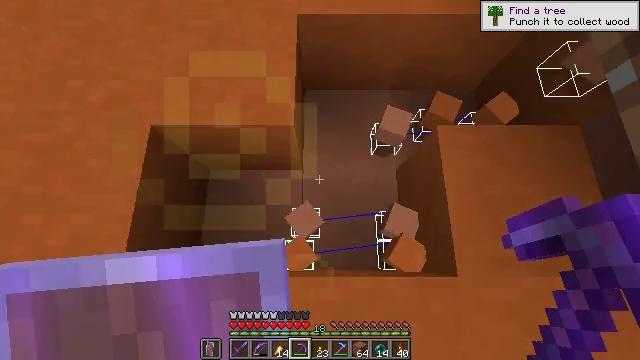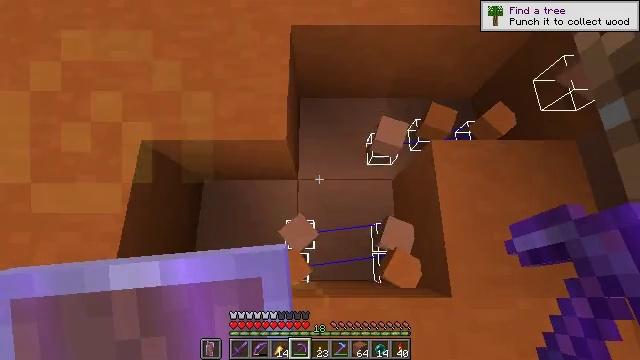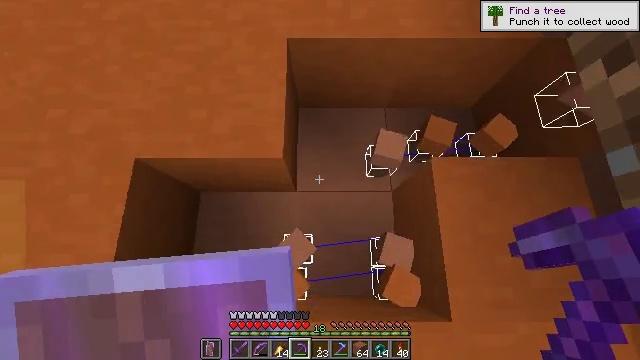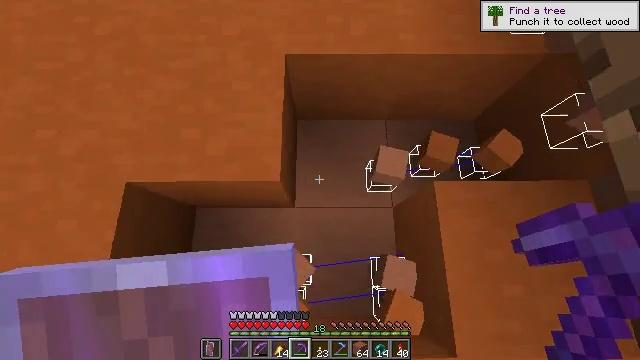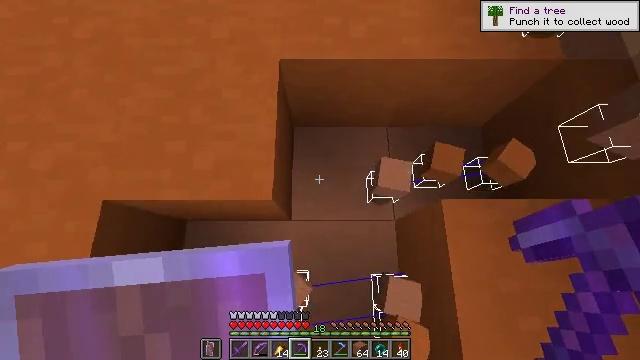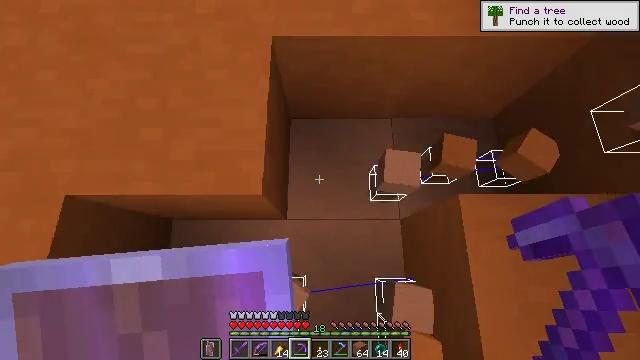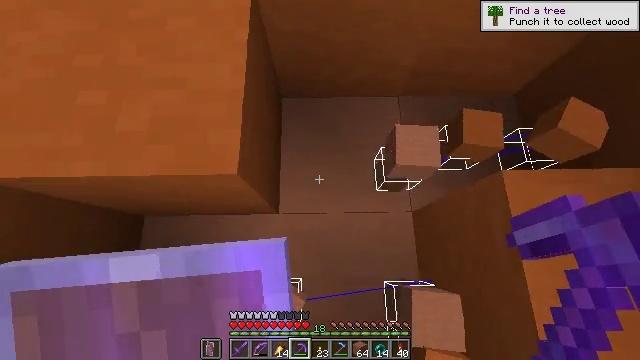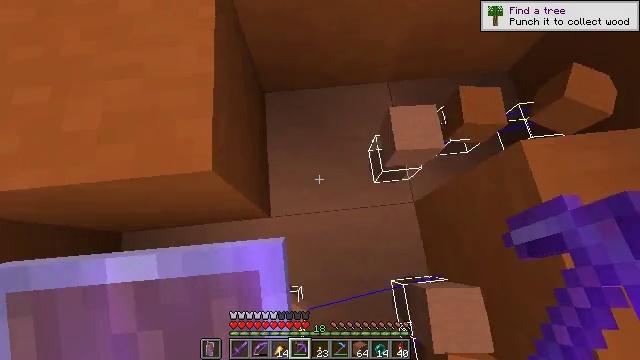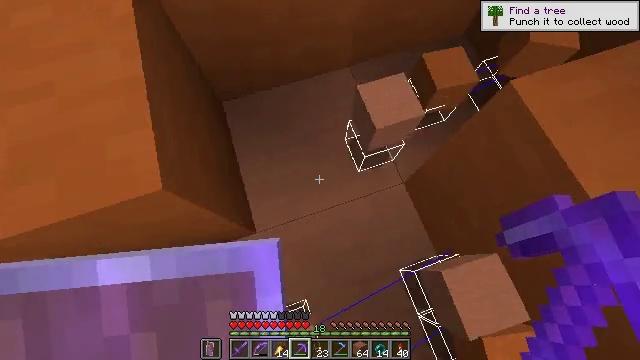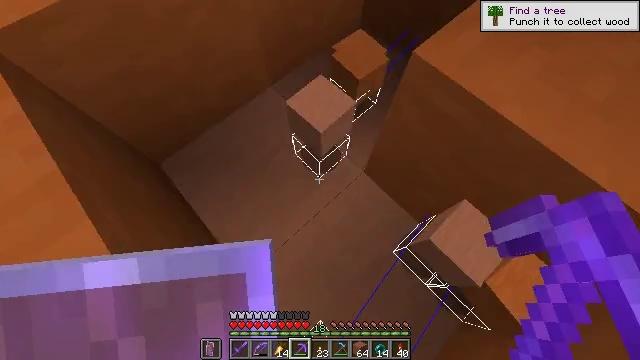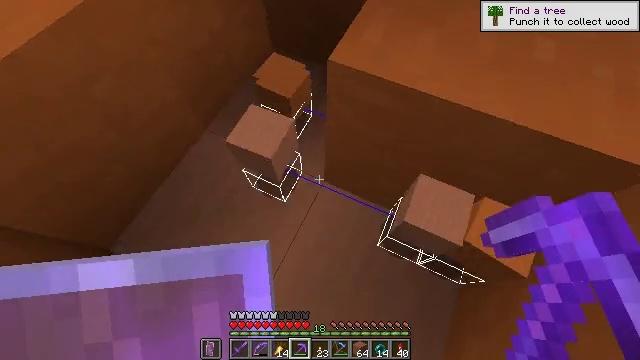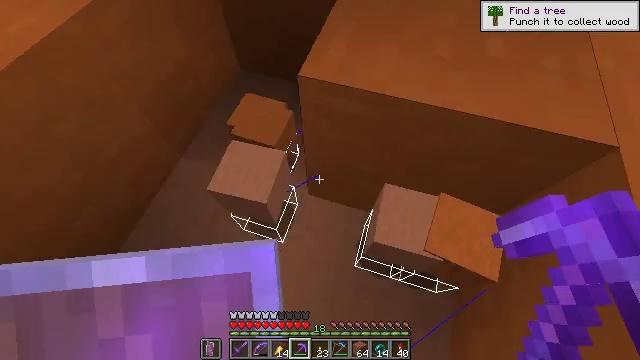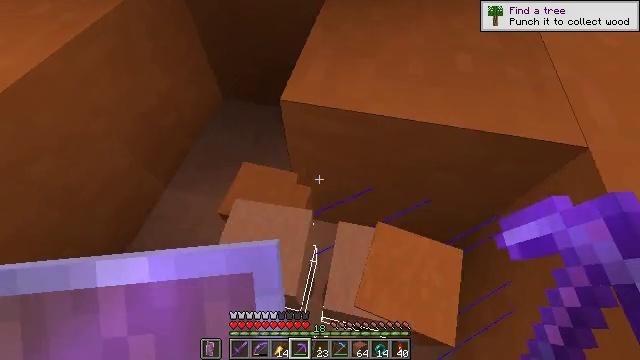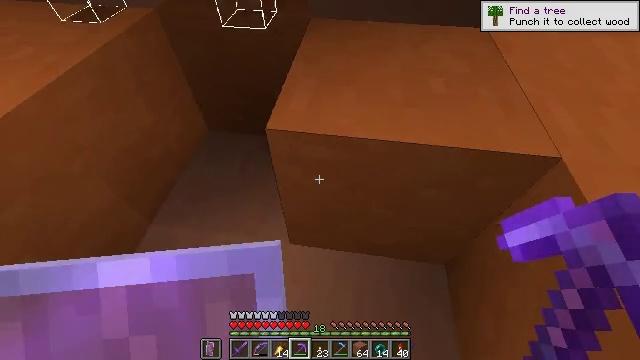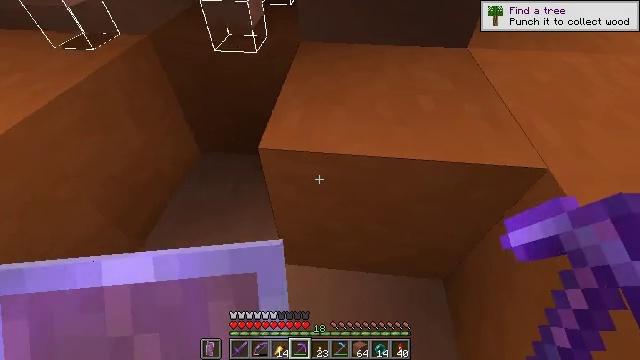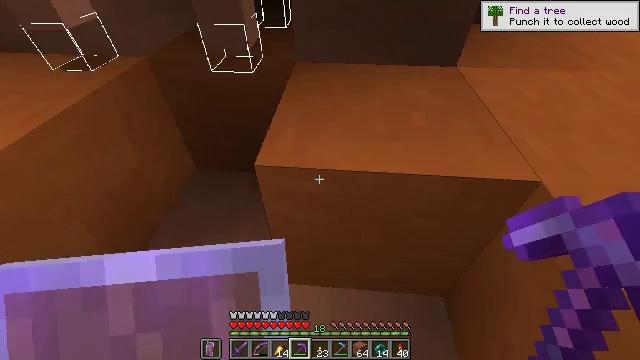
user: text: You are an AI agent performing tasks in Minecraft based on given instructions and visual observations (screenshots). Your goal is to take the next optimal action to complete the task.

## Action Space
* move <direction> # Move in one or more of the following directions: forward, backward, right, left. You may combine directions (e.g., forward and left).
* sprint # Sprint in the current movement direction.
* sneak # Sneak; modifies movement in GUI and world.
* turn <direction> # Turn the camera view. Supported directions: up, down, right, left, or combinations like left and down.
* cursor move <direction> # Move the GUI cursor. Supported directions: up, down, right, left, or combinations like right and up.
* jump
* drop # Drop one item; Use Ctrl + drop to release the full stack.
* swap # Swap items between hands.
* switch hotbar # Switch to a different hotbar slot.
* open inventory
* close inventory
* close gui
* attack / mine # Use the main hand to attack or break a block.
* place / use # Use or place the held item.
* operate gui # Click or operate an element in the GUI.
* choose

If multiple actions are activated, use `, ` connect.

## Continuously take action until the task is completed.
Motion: motion action
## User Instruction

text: Gather terracotta from the structure.
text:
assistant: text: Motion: move forward
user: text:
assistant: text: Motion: move forward
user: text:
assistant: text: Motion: move forward
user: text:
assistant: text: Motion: move forward
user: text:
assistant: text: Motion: no_op
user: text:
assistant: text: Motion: no_op
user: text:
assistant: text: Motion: turn right
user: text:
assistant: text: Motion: turn right and up
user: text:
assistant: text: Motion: turn right and up
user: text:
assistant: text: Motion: turn right and up
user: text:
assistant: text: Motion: turn right and up
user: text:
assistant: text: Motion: turn right and up
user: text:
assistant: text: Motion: turn right and up
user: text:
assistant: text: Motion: turn right and up
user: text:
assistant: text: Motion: turn right and up
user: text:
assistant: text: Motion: turn left and up
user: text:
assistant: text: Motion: turn left
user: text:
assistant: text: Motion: no_op
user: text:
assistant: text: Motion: move left
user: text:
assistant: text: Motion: move left
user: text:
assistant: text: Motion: move left, turn right and up
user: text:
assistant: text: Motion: move left, turn right and up
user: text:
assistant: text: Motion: move forward and move left, turn right and up
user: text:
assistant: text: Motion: move forward and move left
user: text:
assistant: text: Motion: move forward
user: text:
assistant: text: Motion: move forward
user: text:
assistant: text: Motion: move forward
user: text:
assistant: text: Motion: move forward
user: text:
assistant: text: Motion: move forward, turn left and up
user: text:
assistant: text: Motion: move forward, turn left